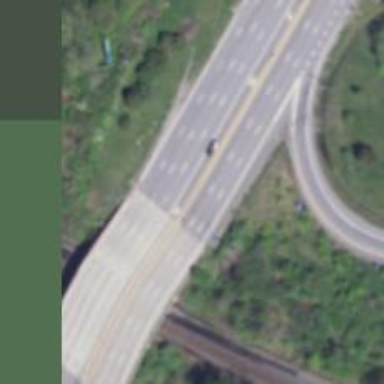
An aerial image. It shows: Primary highway crossing over bridge.